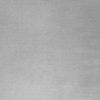
Label: dusty